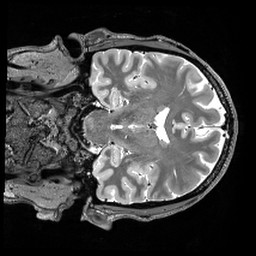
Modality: T2w
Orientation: coronal
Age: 46
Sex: male
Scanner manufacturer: siemens
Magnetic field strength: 3 T
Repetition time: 3.2 s
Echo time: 0.56 s